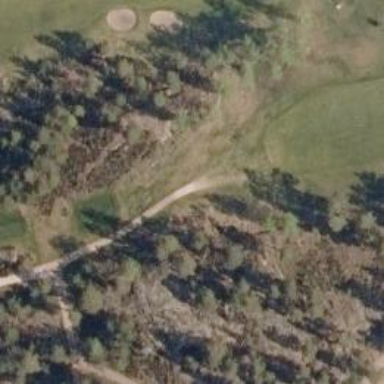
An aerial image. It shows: Service road used as golf cart path.